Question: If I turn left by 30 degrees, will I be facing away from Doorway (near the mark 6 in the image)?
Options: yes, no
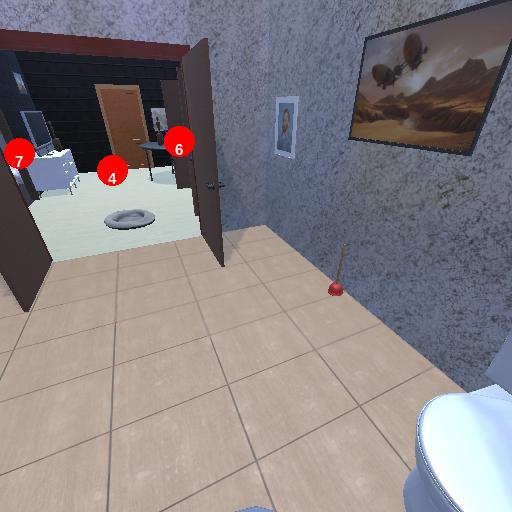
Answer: yes